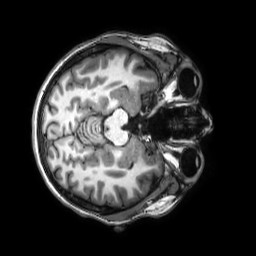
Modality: T1w
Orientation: axial
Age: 21
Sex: female
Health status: healthy
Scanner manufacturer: philips
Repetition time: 0.009 s
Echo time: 0.004 s